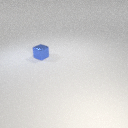
small blue metal cube